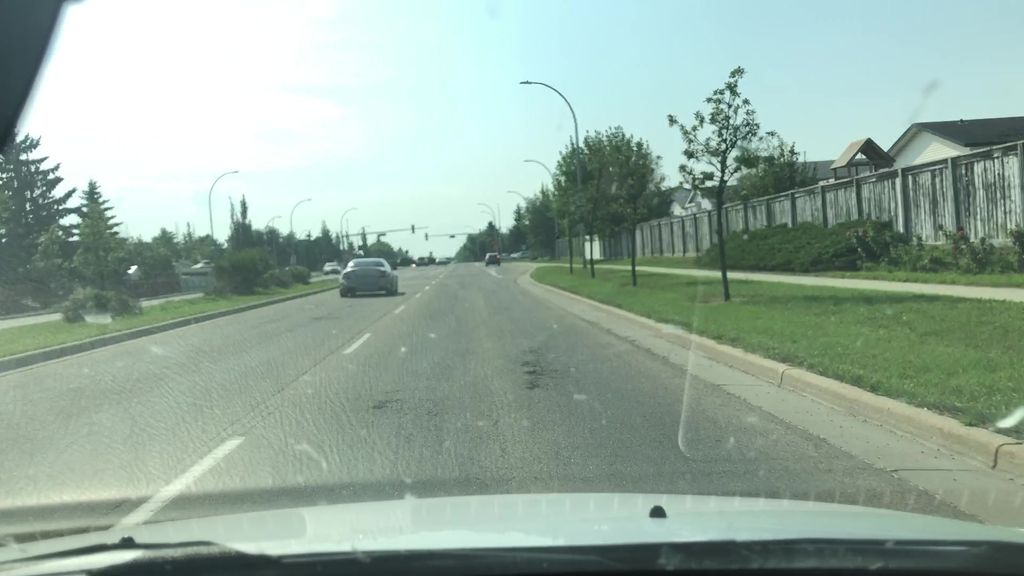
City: edmonton